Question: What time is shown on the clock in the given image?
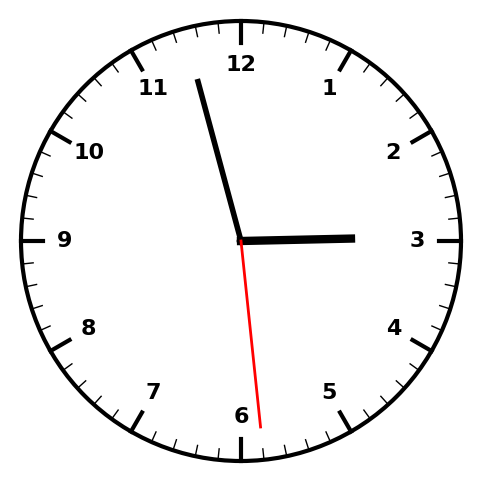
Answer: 02:57:29